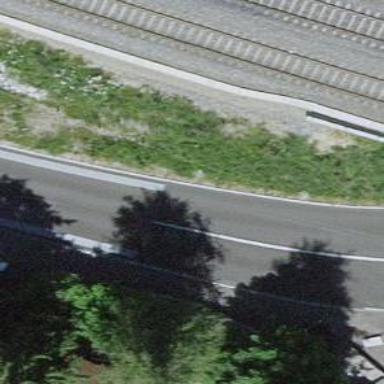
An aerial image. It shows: Uncontrolled road crossing.